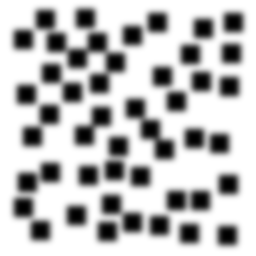
Squares: 48
Triangles: 0
Stars: 0
Total shapes: 48